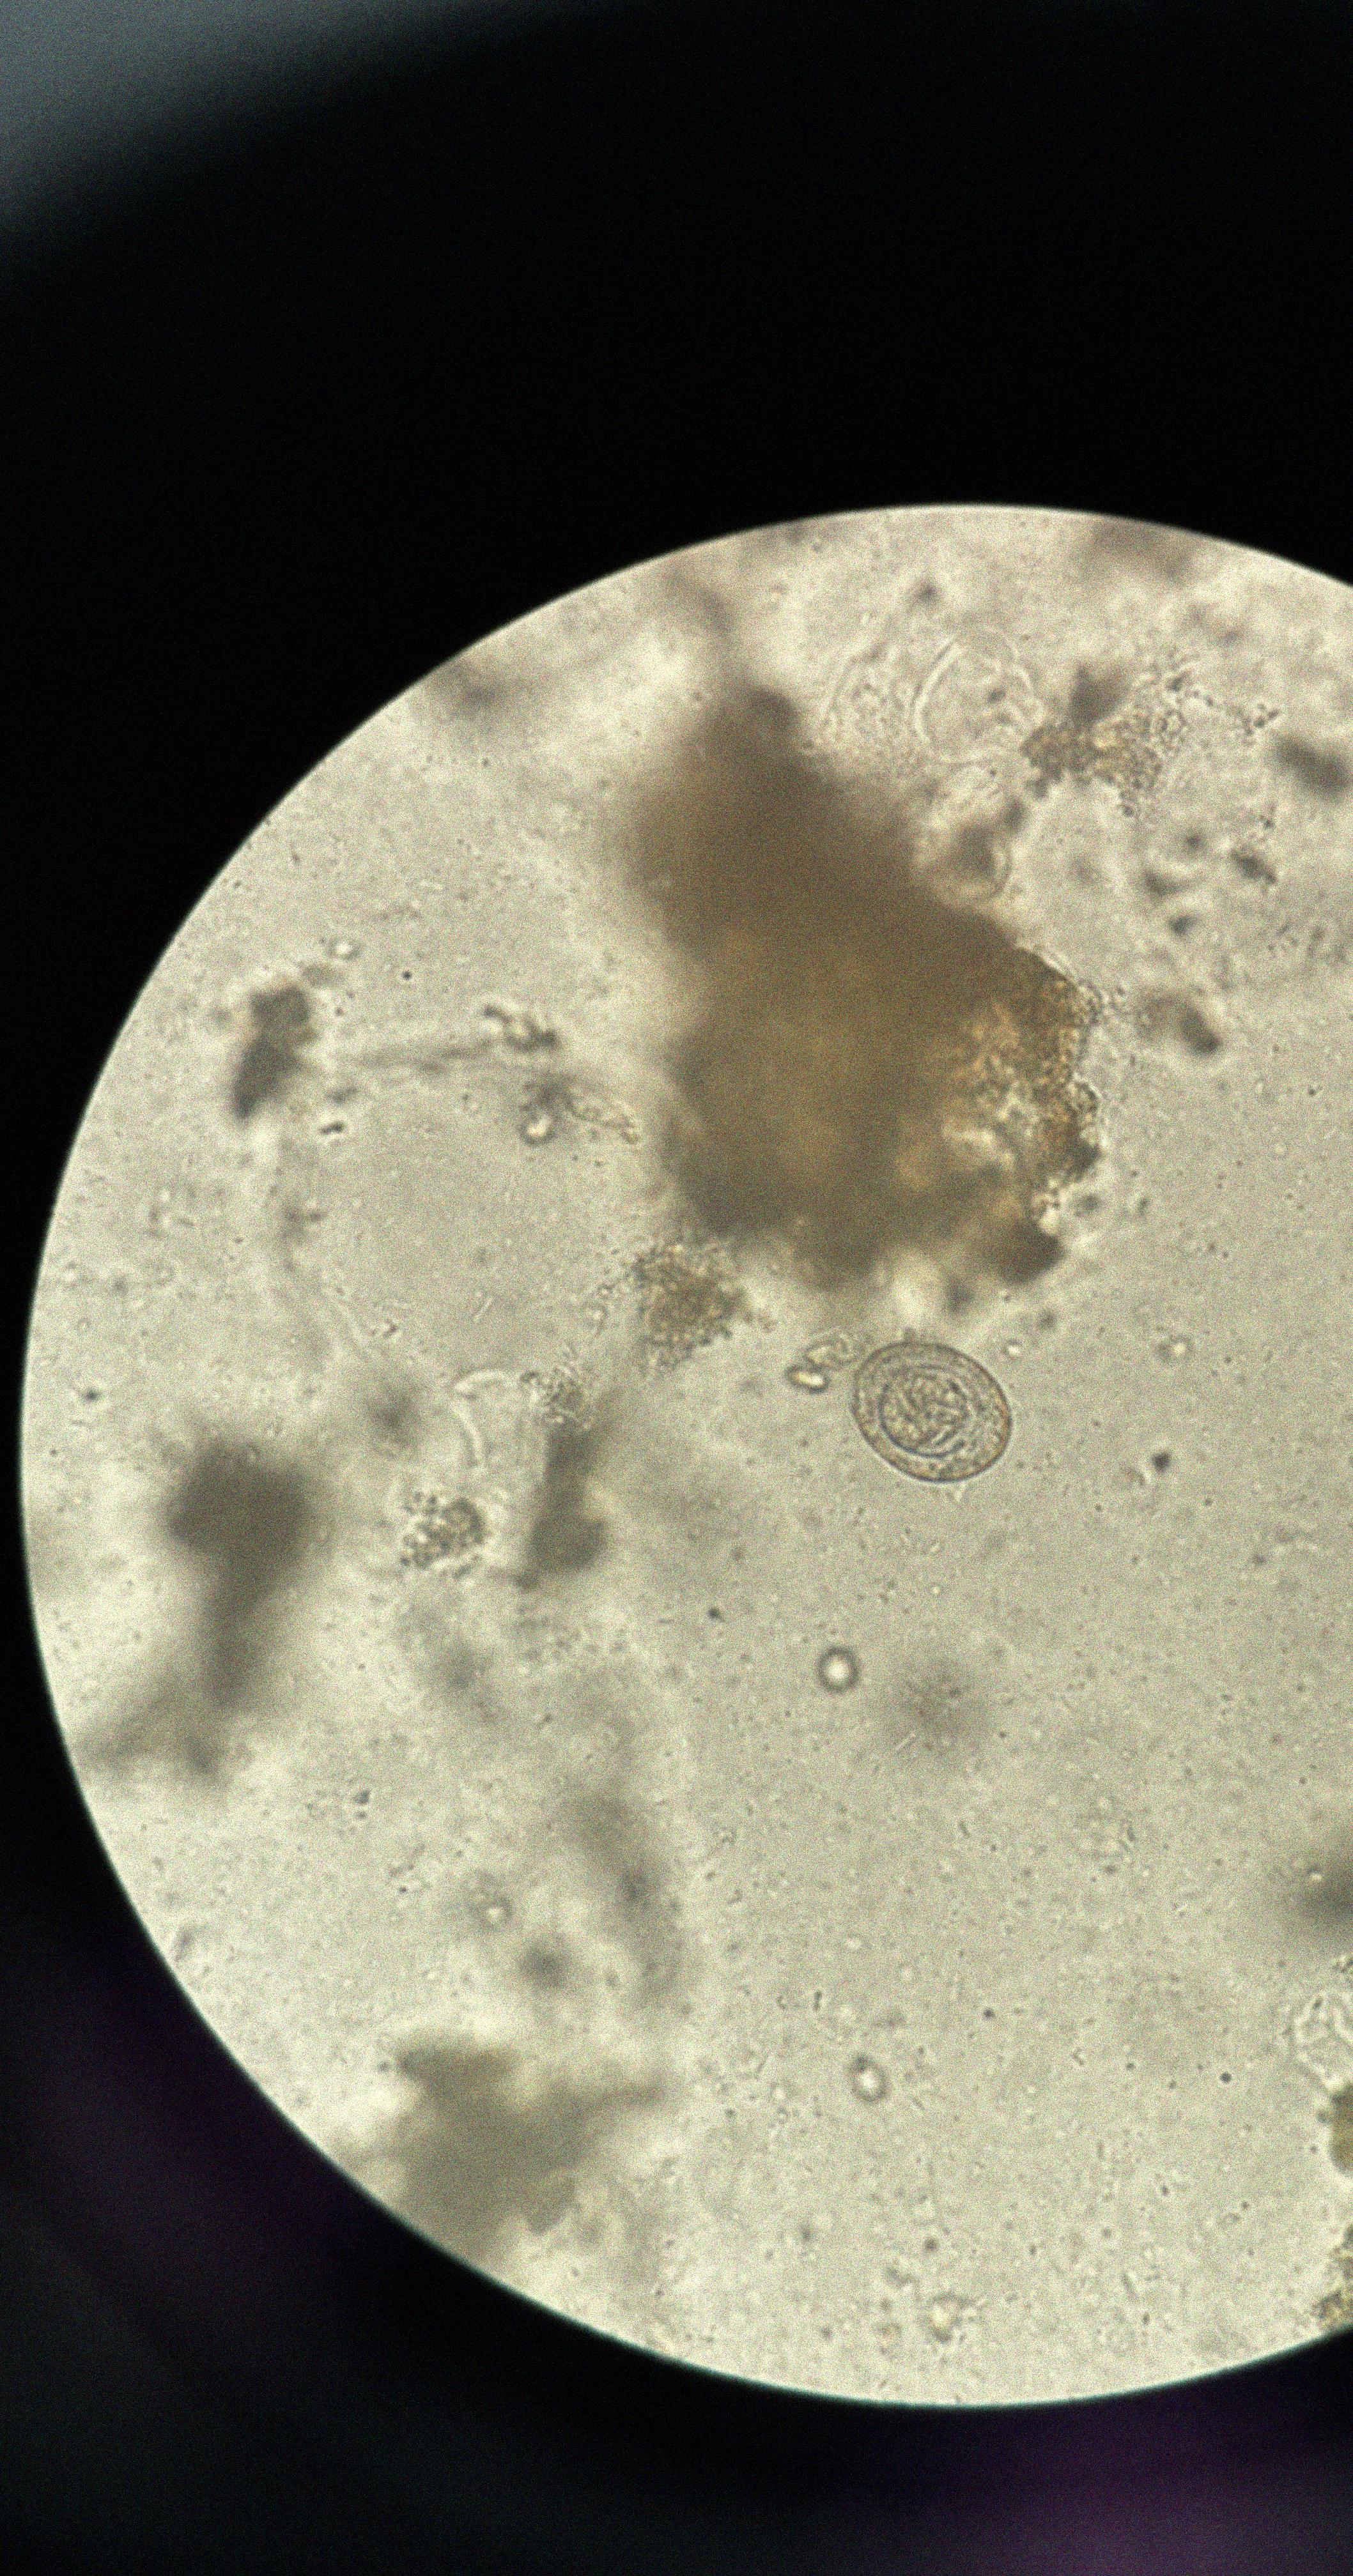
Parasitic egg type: Hymenolepis nana